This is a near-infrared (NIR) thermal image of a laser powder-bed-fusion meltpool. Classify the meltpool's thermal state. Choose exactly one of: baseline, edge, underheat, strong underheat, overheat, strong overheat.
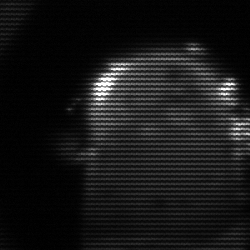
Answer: baseline